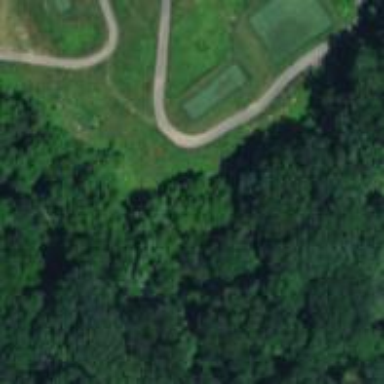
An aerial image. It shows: Pathway for golfing.